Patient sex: F
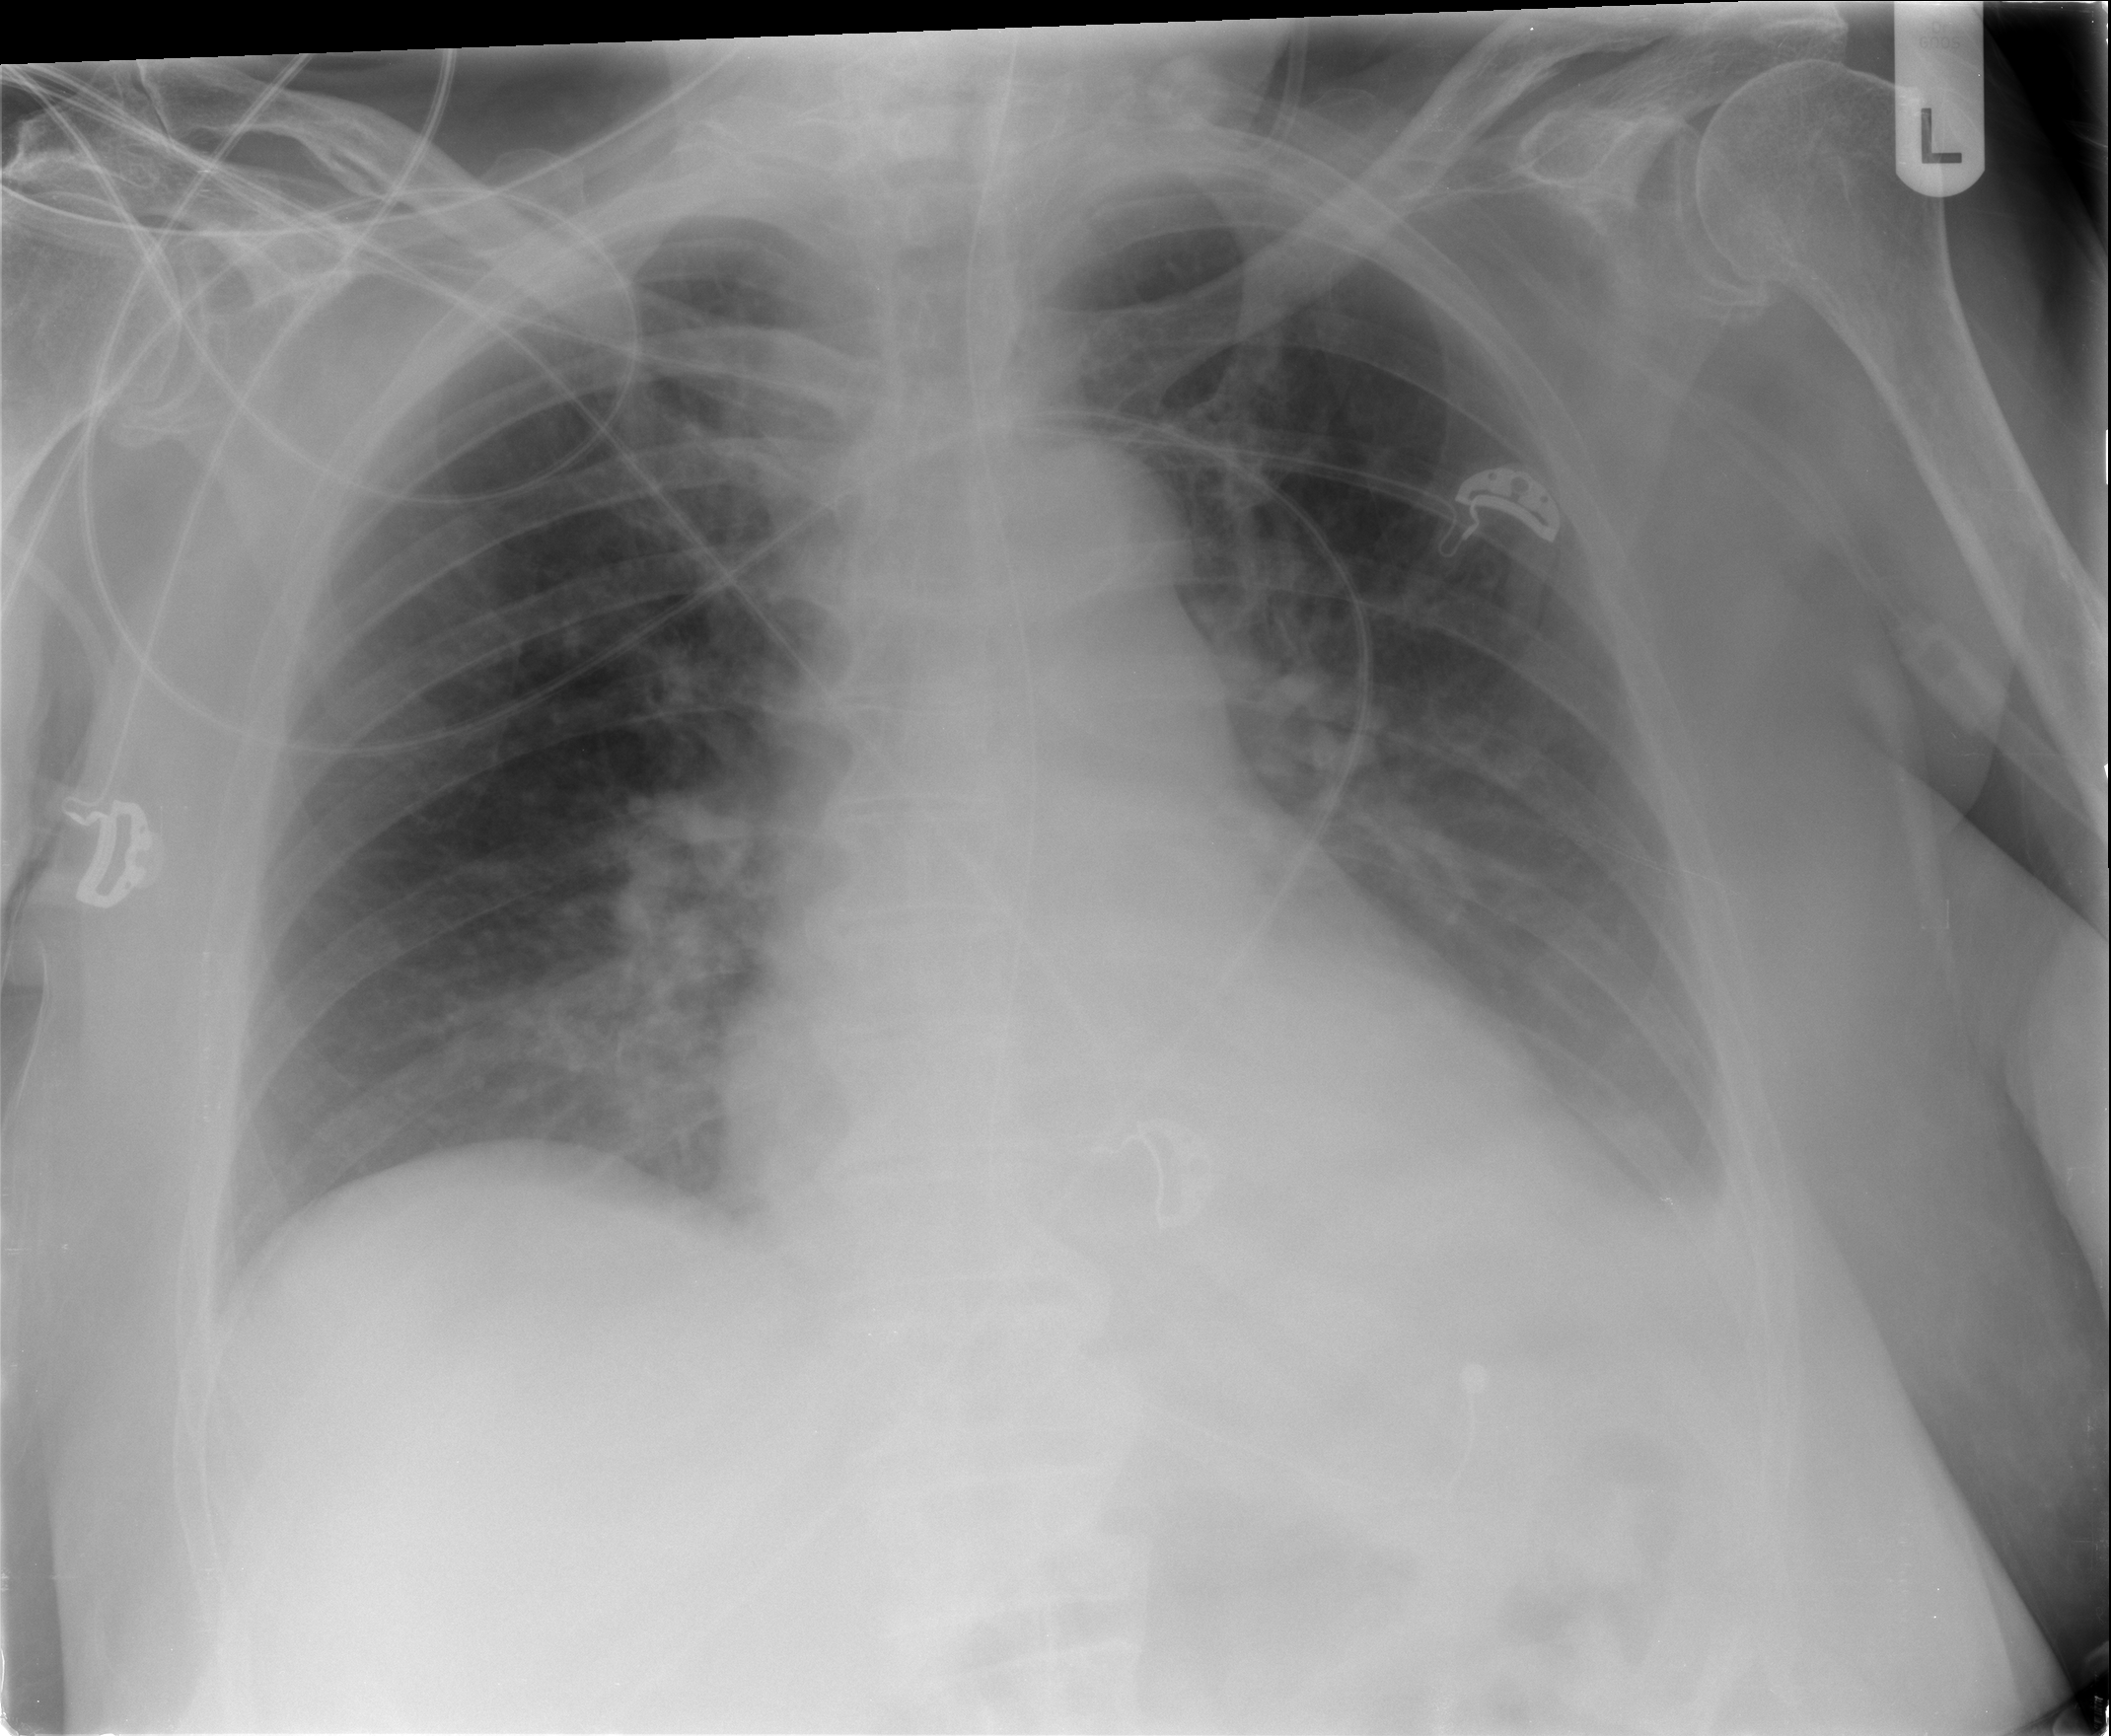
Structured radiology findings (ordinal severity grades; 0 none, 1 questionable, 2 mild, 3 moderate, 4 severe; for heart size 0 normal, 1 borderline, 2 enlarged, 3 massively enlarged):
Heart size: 2
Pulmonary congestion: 0
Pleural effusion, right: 0
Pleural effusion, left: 2
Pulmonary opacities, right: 0
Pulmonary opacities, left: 0
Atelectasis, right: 0
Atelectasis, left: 2